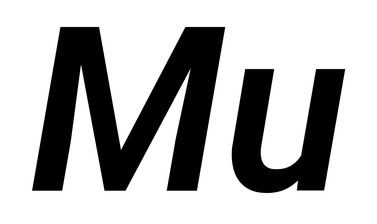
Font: Roboto-Italic_SemiBold_Italic